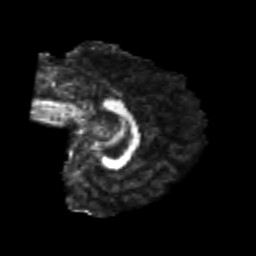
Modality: FA
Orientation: sagittal
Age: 23
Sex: male
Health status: healthy
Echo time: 0.074 s